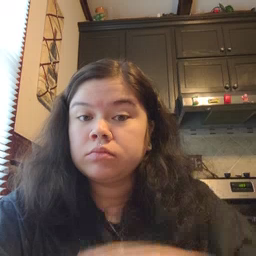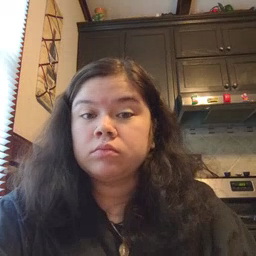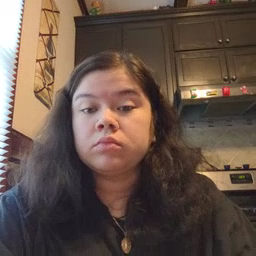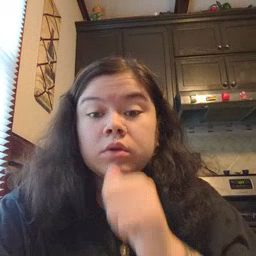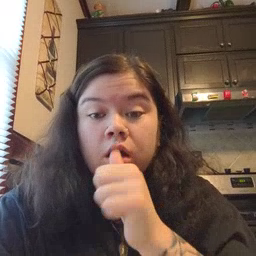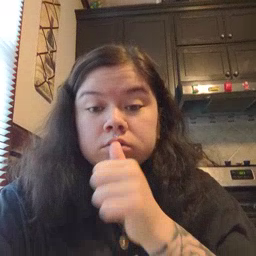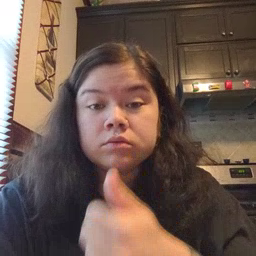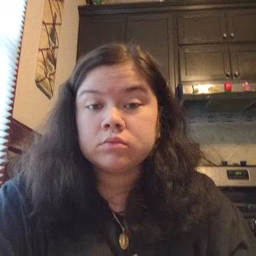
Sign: nuts